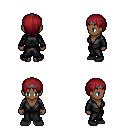
a pixel art fantasy rpg character, female body template, human, dark skin, gray robe, gold greaves, brunette plain hairstyle, iron tiara, black shoes, four views (front, back, left, right), 2x2 character sprite sheet, small pixel art, hard edges, no anti-aliasing